I will show an image sequence of human cooking. I have annotated the images with numbered circles. Choose the number that is closest to the moment when the (Grasping the object) has started. You are a five-time world champion in this game. Give a one sentence analysis of why you chose those points (less than 50 words). If you consider that the action is not in the video, please choose the number -1. Provide your answer at the end in a json file of this format: {"points": []}
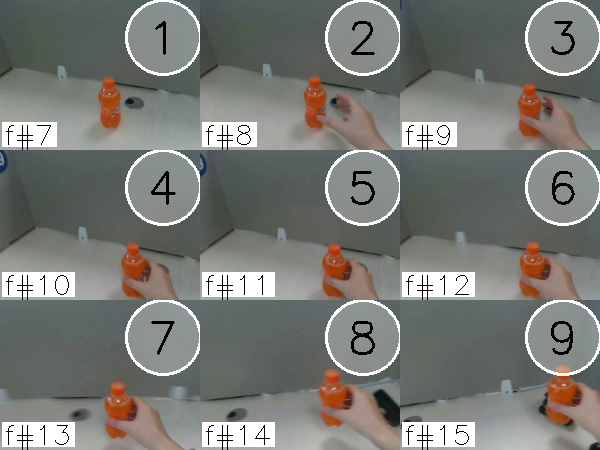
Frame 4 shows the clearest moment of hand-object contact.
{"points": [4]}